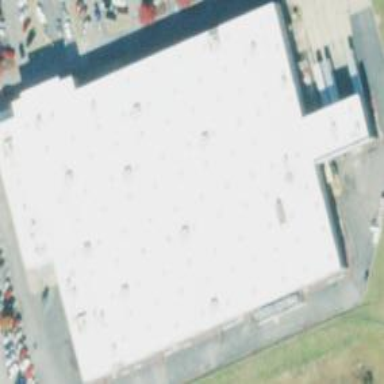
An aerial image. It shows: Wholesale shop building.